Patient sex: F
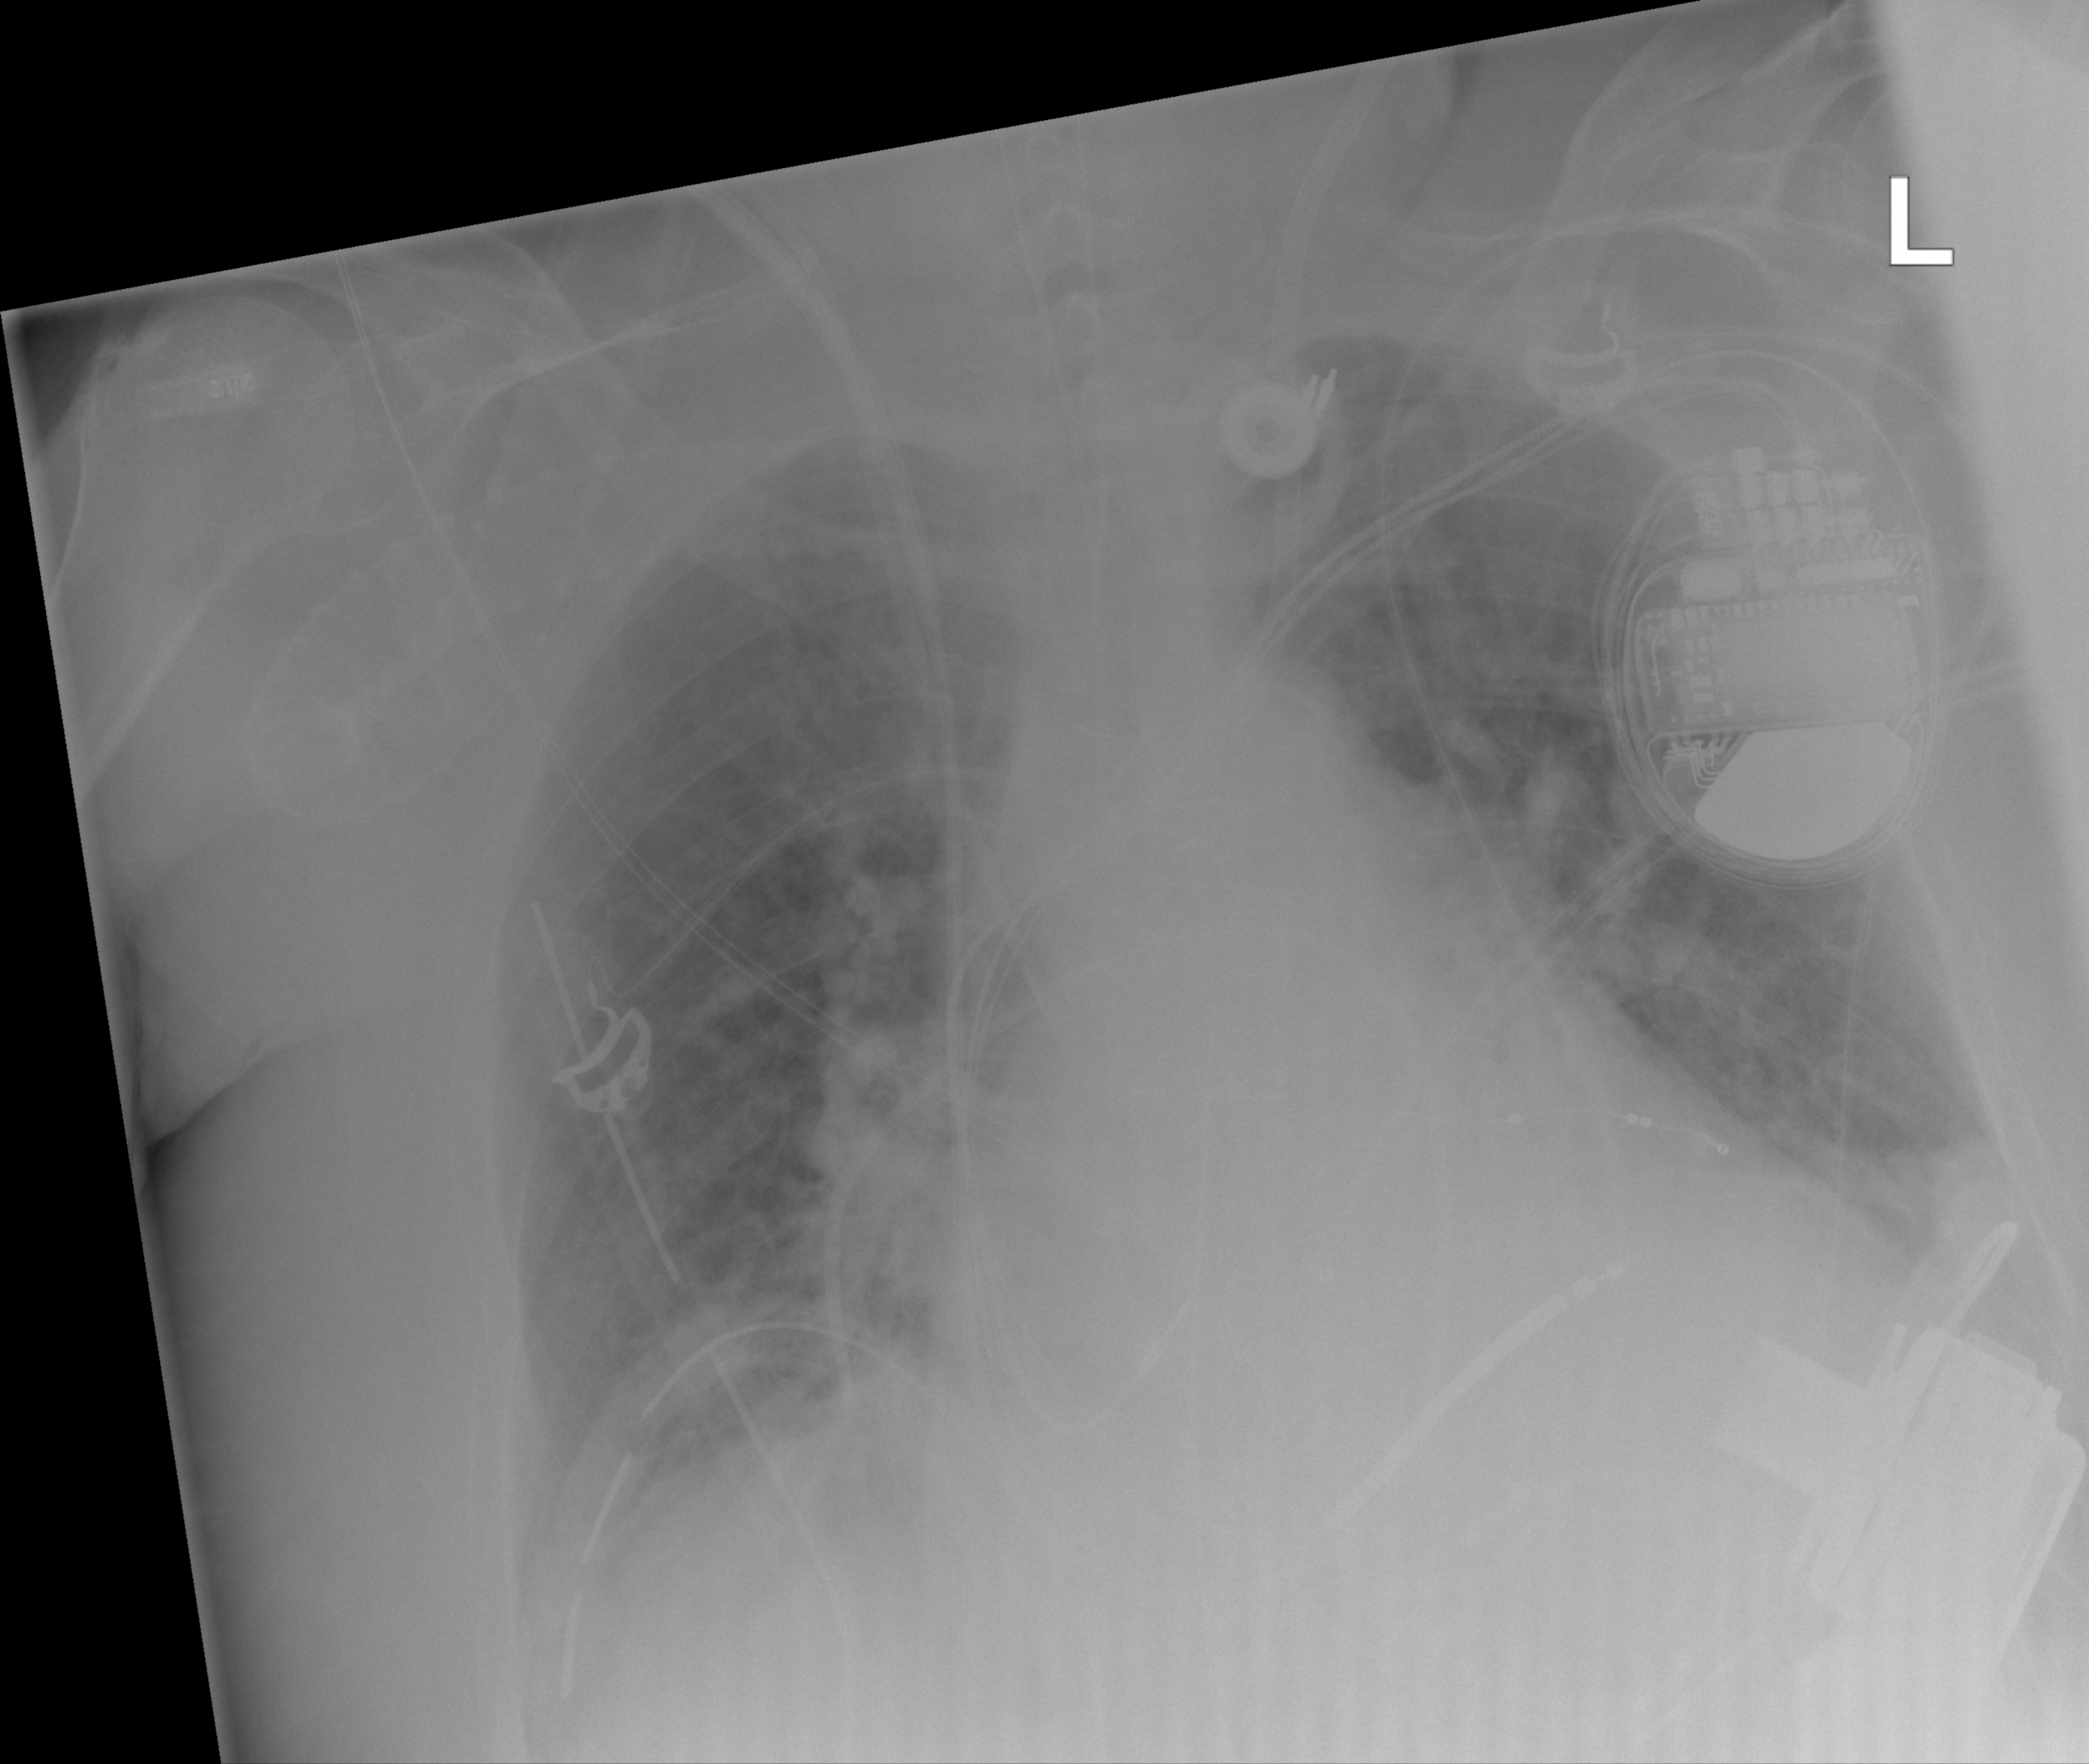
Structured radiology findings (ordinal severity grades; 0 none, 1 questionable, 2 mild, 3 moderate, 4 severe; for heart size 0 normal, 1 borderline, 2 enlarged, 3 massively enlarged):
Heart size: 2
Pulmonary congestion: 2
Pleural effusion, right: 2
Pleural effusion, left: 2
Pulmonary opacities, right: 2
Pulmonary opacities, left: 2
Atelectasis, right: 2
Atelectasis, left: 2